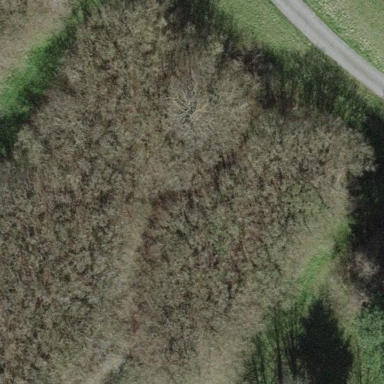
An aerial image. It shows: Serene woodland landscape.